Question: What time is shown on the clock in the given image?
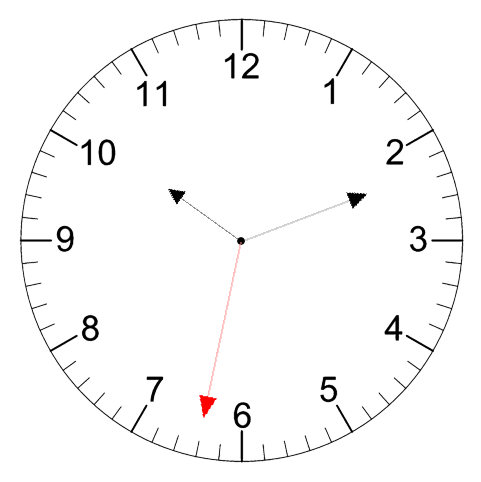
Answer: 10:11:32